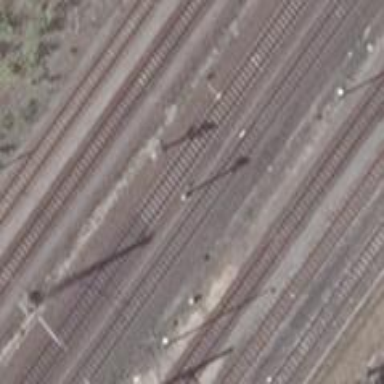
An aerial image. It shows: Railway signal.